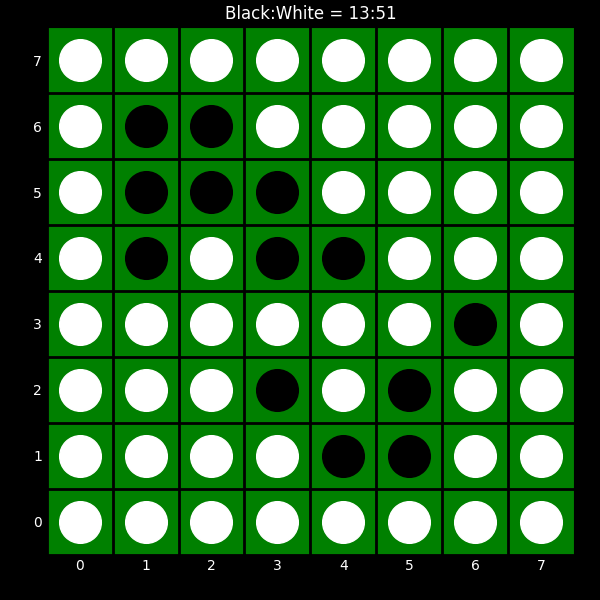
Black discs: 13
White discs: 51